Question: Can I make two line of a table not align, one 'tr' is left, another is right, using 'position:relative' or 'position:absolute' and 'margin'? But it also align.
## How can I make two tr not align?
I want this:

What I want this is:
I have a html:
'''
<table>
<tr colspan="2"><td>top</td><tr>
<tr><td>left 1 2 3</td><td>right</td></tr>
</table>
'''
I want hide the 'left 1 2 3' slowly as a animate, then the width of 'right' becomes 100%
but the effect I need is when left td hide, the whole td move left, first text 'left' disappear, then 1, then 2,3, then the whole td hide.
I have tried this:
'''
<script type="text/javascript" src="http://ajax.googleapis.com/ajax/libs/jquery/1.4.2/jquery.min.js"> </script>
<style>
body{margin:0px}
</style>
<script>
function hid() {
$("#d1").animate({ "margin-left": "-102px" });
}
</script>
<table id="d1" cellpadding="0" cellspacing="0">
<tr >
<td style="position: relative; width: 100px; height:100px;border: 1px solid #0050D0;background: #96E555; cursor: pointer">
123
</td>
<td>
abc
</td>
</tr>
</table>
<input type="button" onClick="hid()">
'''
This looks like what I want, but there is only one tr and it is move the whole table but not the tr.
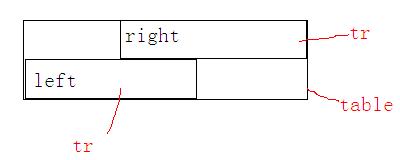
Answer: You mean like <URL>?
'''
<table style='width:100%;'>
<tr>
<td style='text-align:right;'>RIGHT</td>
</tr>
<tr>
<td style='text-align:left;'>LEFT</td>
</tr>
</table>
'''
Alternatively, the best way to do this is with two floated elements, as in this <URL>
'''
<div style='border:1px solid black;width:100%;height:44px;'>
<div style='float:right;width:80px;border:1px solid black;height:20px;'></div>
<div style='clear:both;'></div>
<div style='float:left;width:80px;border:1px solid black;height:20px;'></div>
</div>
'''